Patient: sex F, age 39
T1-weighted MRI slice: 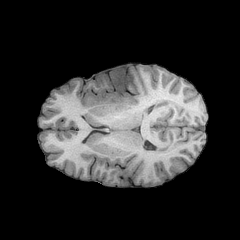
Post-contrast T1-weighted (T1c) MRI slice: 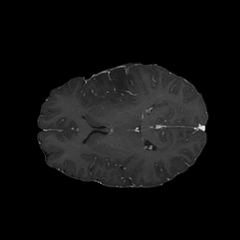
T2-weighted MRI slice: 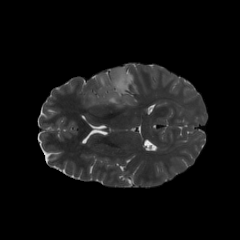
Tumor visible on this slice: yes
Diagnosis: Astrocytoma, IDH-mutant
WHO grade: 2